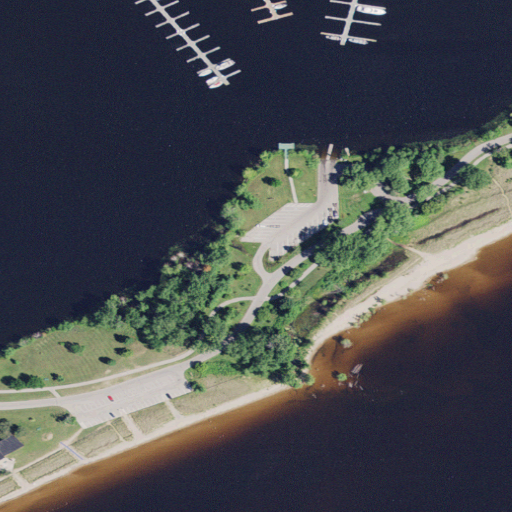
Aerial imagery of island in Michigan named Sand Island containing open water, barren land, low intensity development, open development, medium intensity development, evergreen forest, herbaceous wetlands, and high intensity development